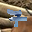
Label: 7